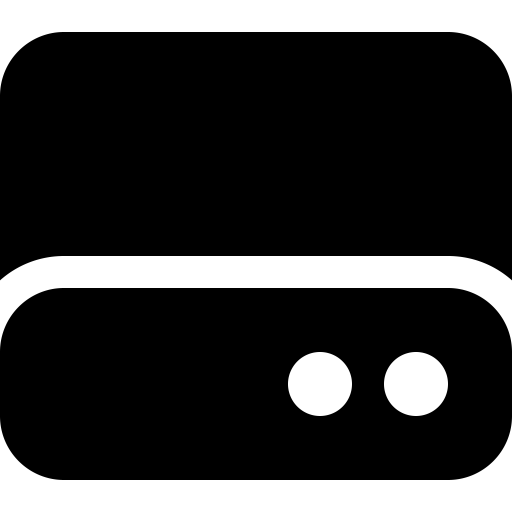
Tags: icon, FontAwesome, fa-icon, solid, hard, drive